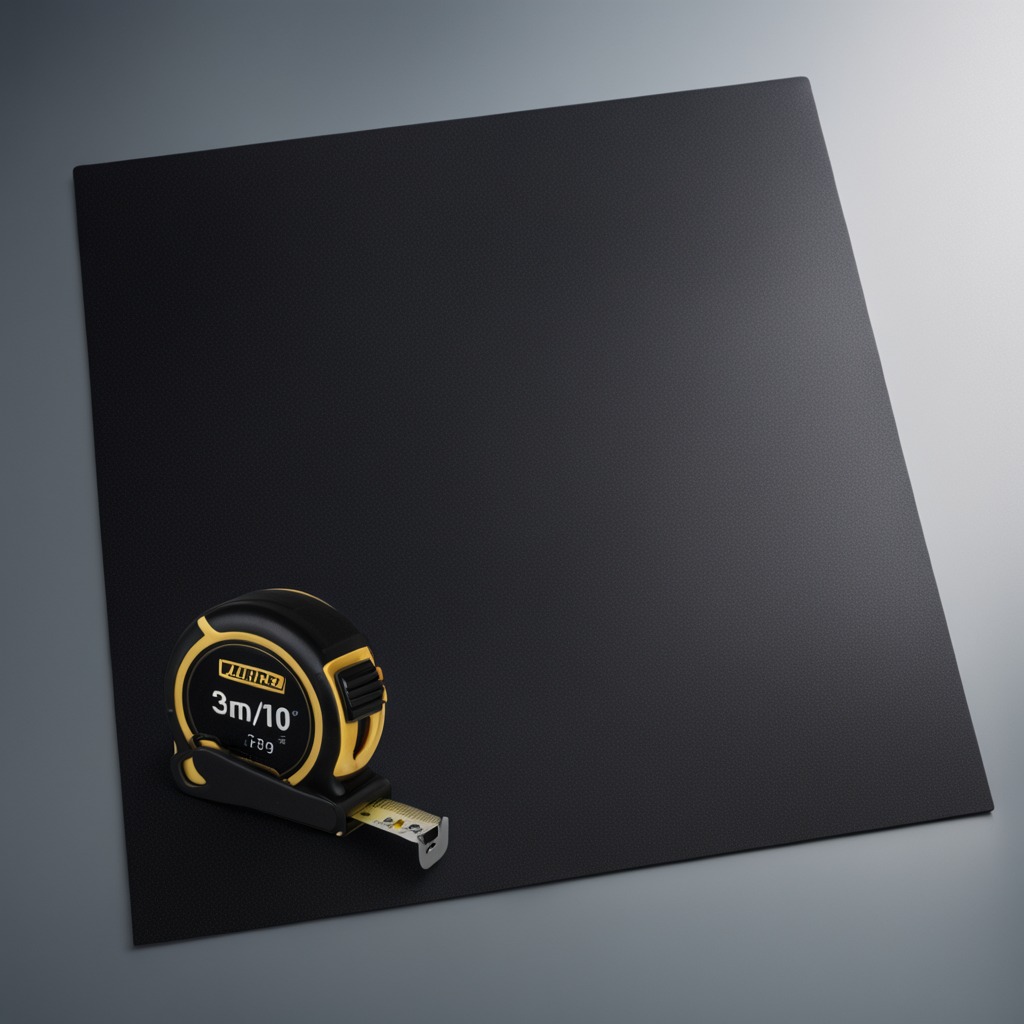
A measuring tape is lying on a clean granite tabletop covered with a black rubber mat inside a workshop under bright overhead lighting crisp shadows high clarity worn but beneath the mat.